Question: I'm testing some code which starts a process, calling an application's .exe file.
When opening it programmatically, I get the following error:

When I try loading it through the command prompt console, if I first 'cd' to the parent directory, and then call the .exe, it works fine. Thus, I am suspecting that it is due to the parent directory.
This is my code:
'''
Process process = new Process();
process.StartInfo.WorkingDirectory = "C:\Test\";
process.StartInfo.FileName = "Test.EXE";
process.Start();
'''
I seem to be setting the parent directory - what else can I do?
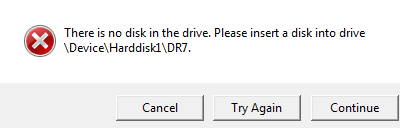
Answer: I just tested the exact code you posted here and it worked fine with me here :
'''
private void button1_Click(object sender, EventArgs e)
{
Process myProc = new Process();
myProc.StartInfo.WorkingDirectory = "C:\";
myProc.StartInfo.FileName = "Chat APP.exe";
myProc.Start();
}
'''
so consider checking your system , privacy settings , permissions .. etc .